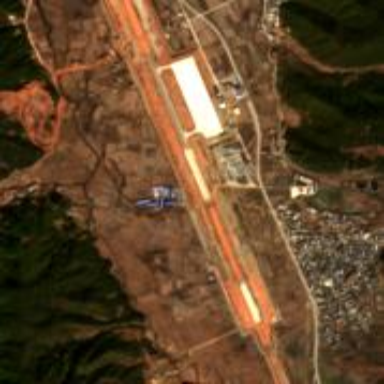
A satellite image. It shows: Runway at airport.